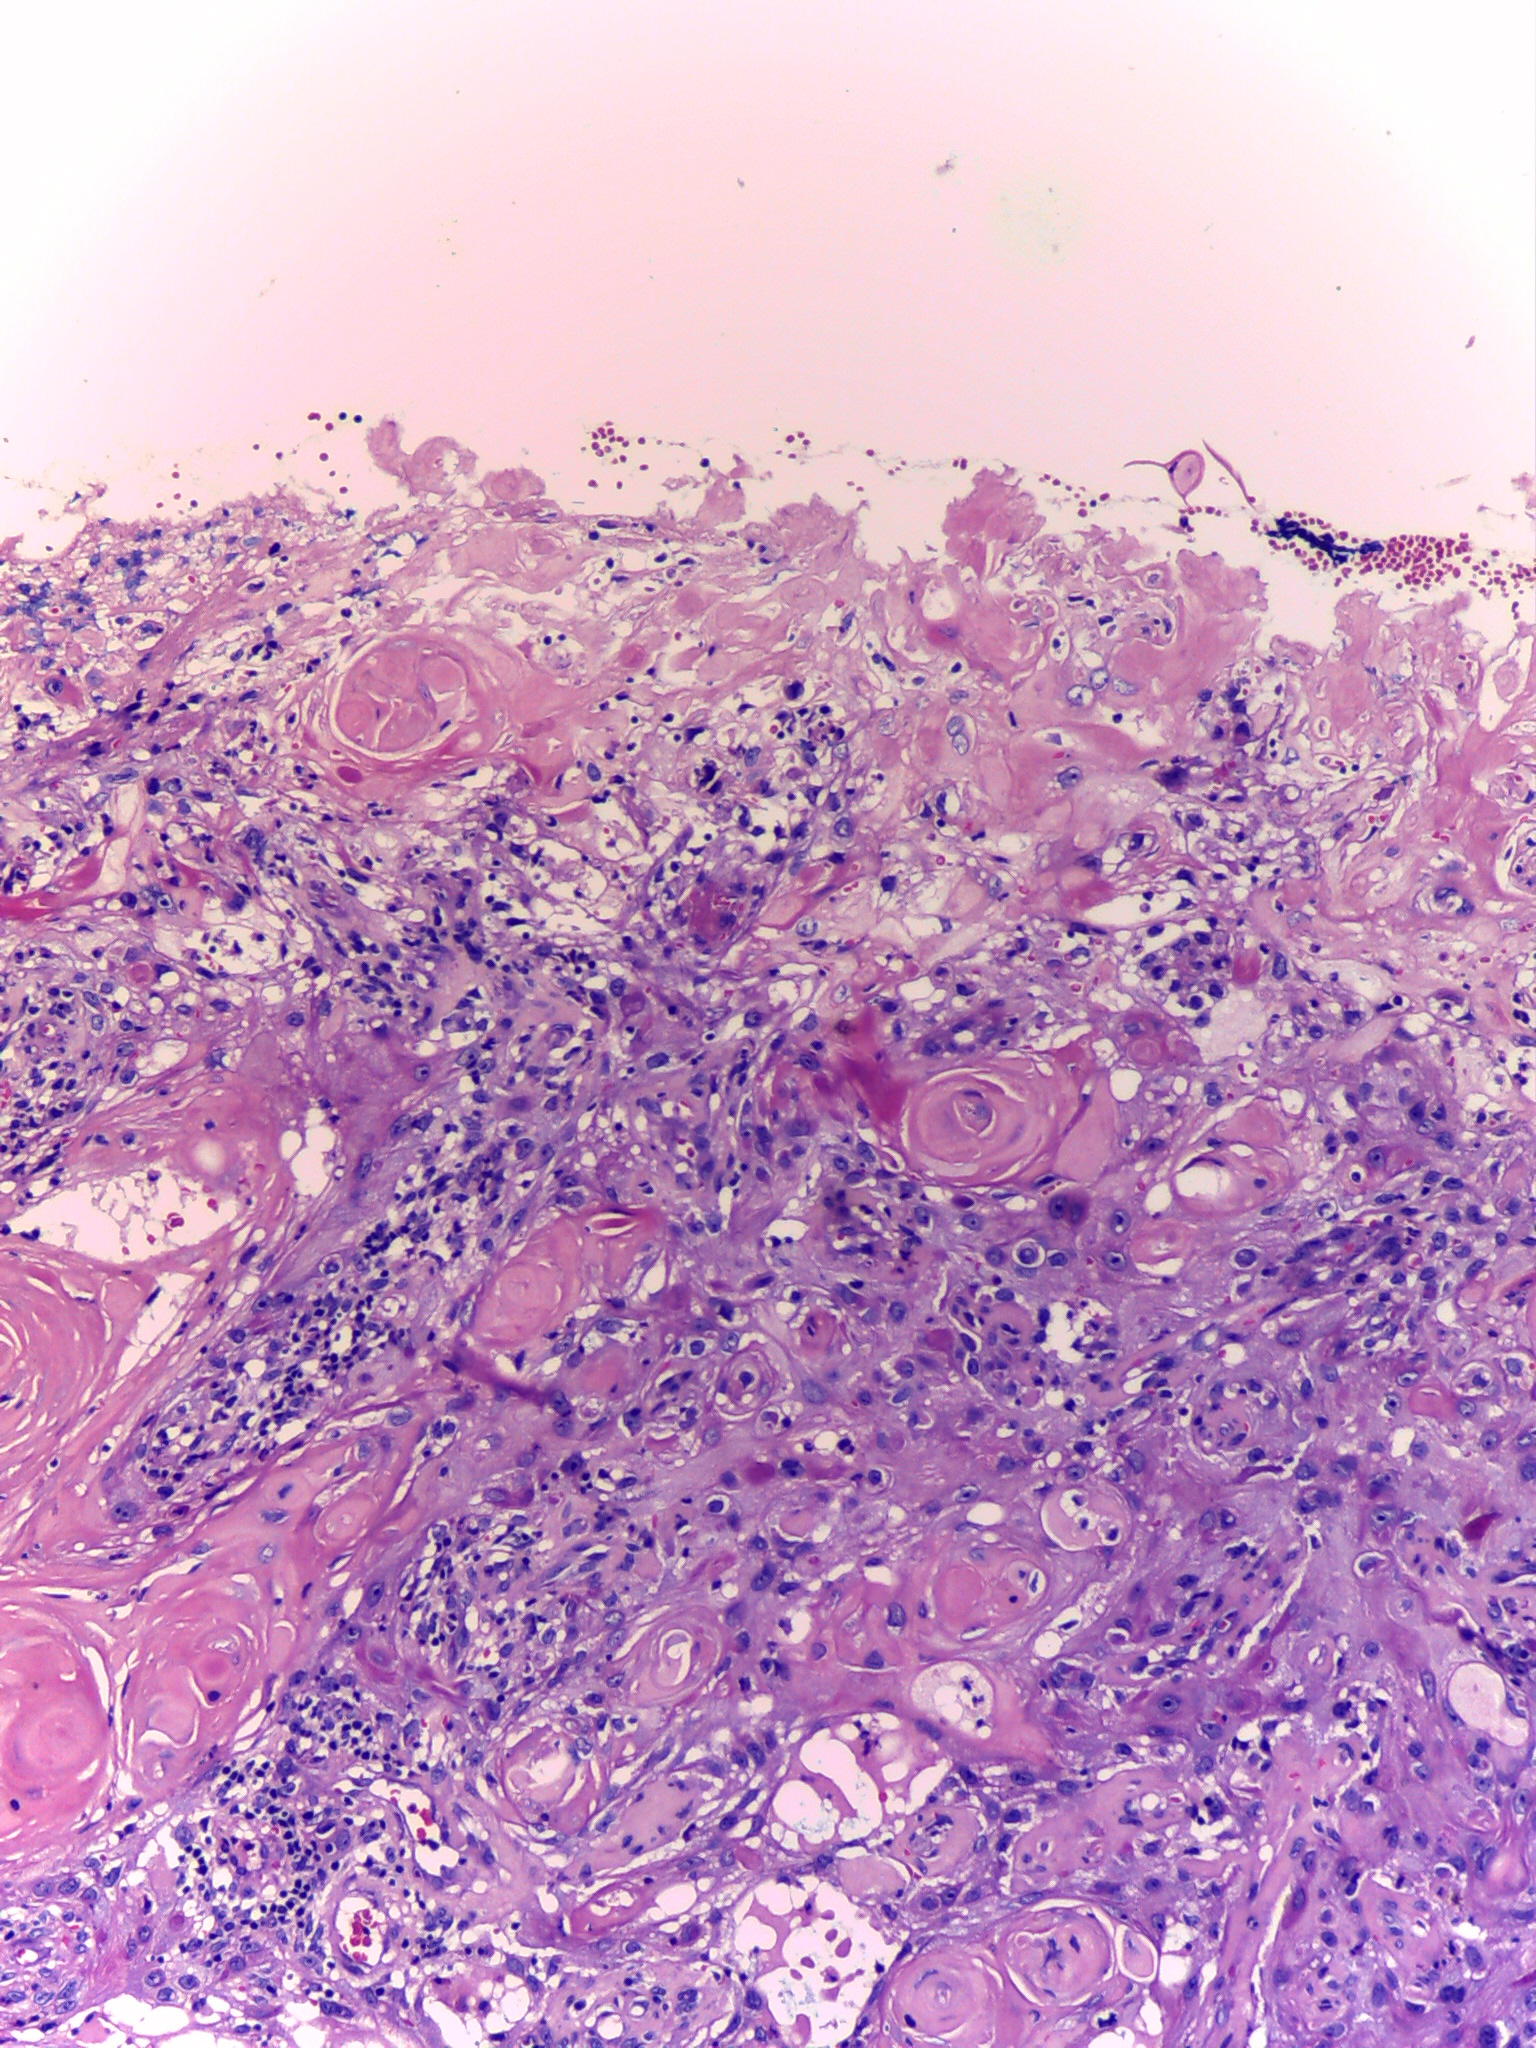
Diagnosis: OSCC